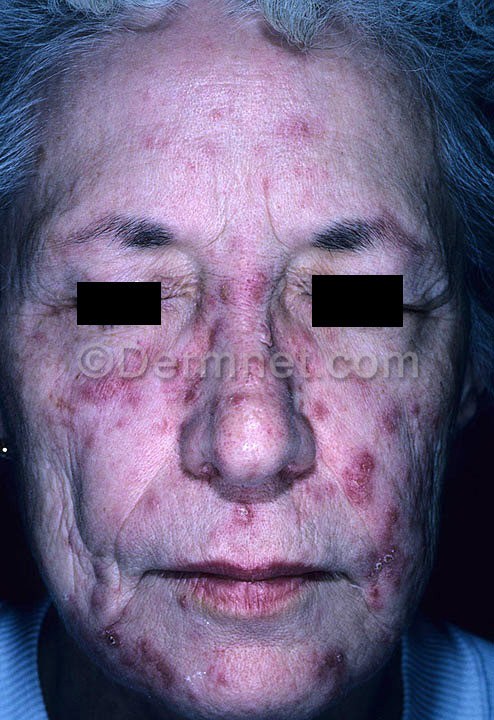
Disease: Acne and Rosacea Photos